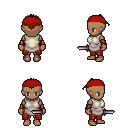
a pixel art fantasy rpg character, female body template, human, dark skin, white tunic, red pants, raven short mohawk hairstyle, red bandana, cloth bracers, dagger, four views (front, back, left, right), 2x2 character sprite sheet, small pixel art, hard edges, no anti-aliasing